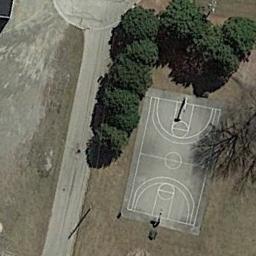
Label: basketball_court